Field crop: maize
Growth stage: 2
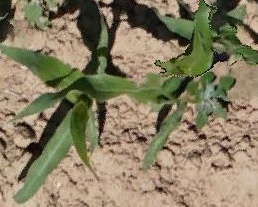
Species: maize